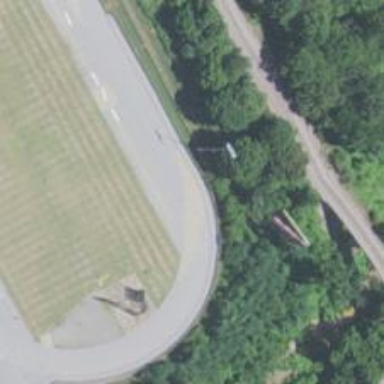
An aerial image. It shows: Track in leisure land.